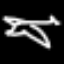
Label: airplane